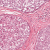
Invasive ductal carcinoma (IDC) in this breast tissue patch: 0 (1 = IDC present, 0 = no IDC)